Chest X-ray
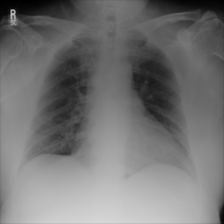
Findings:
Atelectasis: negative
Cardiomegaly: negative
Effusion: negative
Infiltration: negative
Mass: negative
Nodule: negative
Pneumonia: negative
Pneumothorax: negative
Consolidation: negative
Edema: negative
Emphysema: negative
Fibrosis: negative
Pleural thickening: negative
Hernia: negative